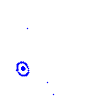
Particle: kaon